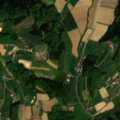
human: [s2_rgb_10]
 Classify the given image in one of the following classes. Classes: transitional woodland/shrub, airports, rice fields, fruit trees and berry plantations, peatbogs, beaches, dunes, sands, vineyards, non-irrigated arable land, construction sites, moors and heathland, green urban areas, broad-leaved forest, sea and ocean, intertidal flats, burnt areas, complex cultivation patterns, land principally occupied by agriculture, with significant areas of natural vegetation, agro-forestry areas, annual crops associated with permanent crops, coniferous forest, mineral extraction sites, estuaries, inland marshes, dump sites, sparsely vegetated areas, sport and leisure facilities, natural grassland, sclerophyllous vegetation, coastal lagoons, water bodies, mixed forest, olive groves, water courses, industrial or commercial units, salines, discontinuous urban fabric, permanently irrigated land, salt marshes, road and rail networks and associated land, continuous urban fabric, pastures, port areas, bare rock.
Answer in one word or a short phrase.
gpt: non-irrigated arable land, complex cultivation patterns, land principally occupied by agriculture, with significant areas of natural vegetation, broad-leaved forest, mixed forest